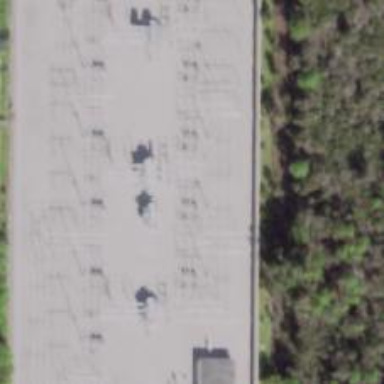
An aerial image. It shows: Switch used for power control.